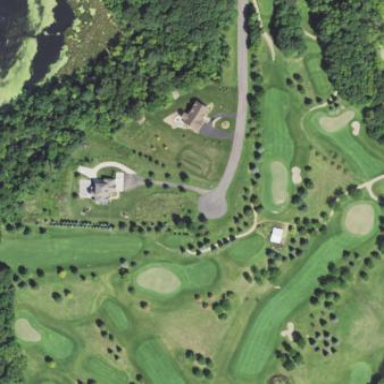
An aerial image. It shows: Golf course surrounded by greenery.